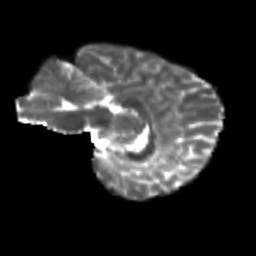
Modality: T2w
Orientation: sagittal
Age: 11
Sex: female
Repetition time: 9.5 s
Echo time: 0.089 s